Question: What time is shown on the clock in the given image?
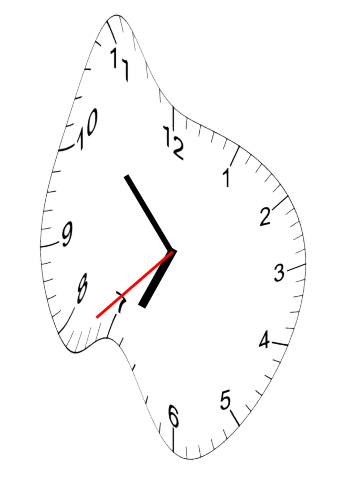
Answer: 06:52:38